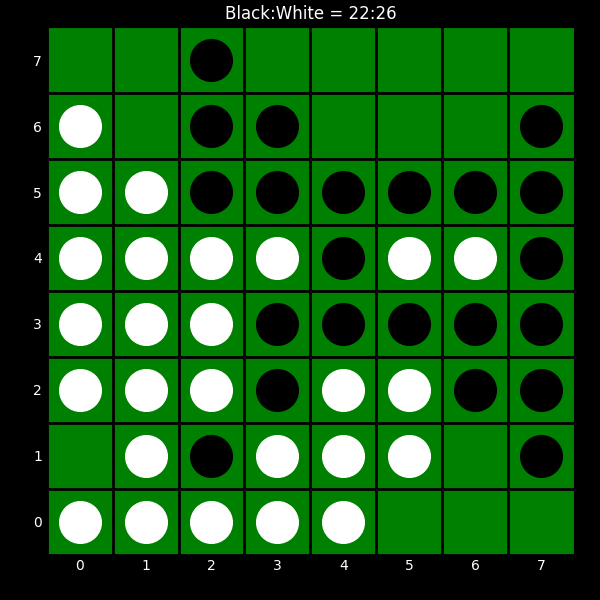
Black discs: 22
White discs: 26